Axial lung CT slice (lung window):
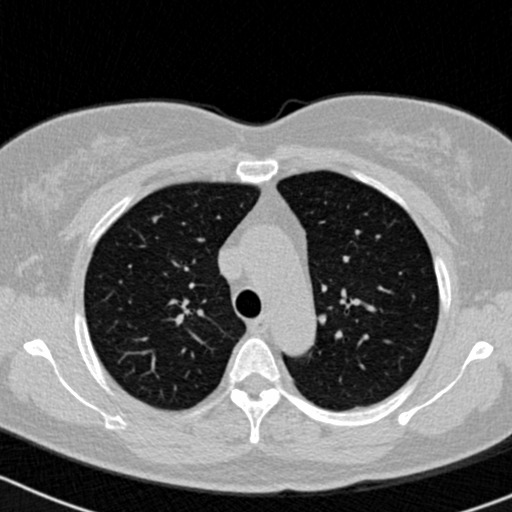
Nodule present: no